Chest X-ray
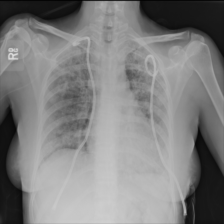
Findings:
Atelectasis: negative
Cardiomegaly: negative
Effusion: negative
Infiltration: positive
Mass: negative
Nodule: negative
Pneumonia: negative
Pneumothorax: negative
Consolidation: negative
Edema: negative
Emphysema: negative
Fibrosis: negative
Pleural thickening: negative
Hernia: negative